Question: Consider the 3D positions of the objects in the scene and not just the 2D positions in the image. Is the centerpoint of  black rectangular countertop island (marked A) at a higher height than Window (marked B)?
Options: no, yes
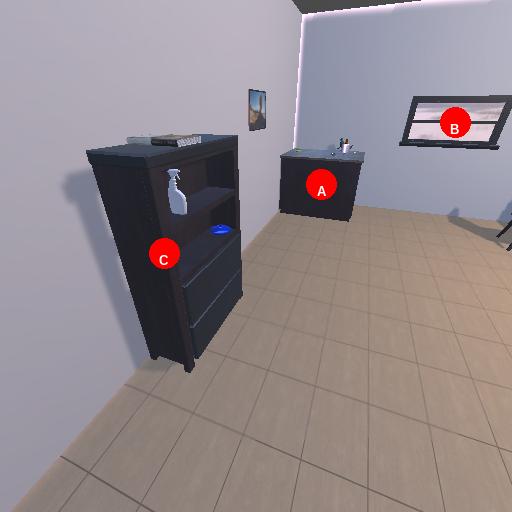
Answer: no